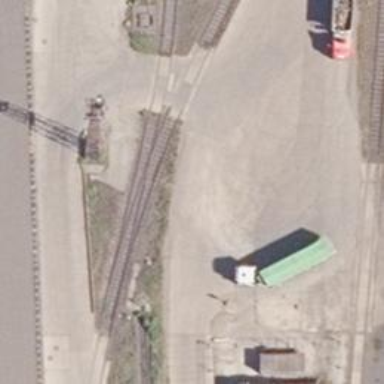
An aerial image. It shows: Railway switch.